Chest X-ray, AP view. Patient: 46 years old, sex F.
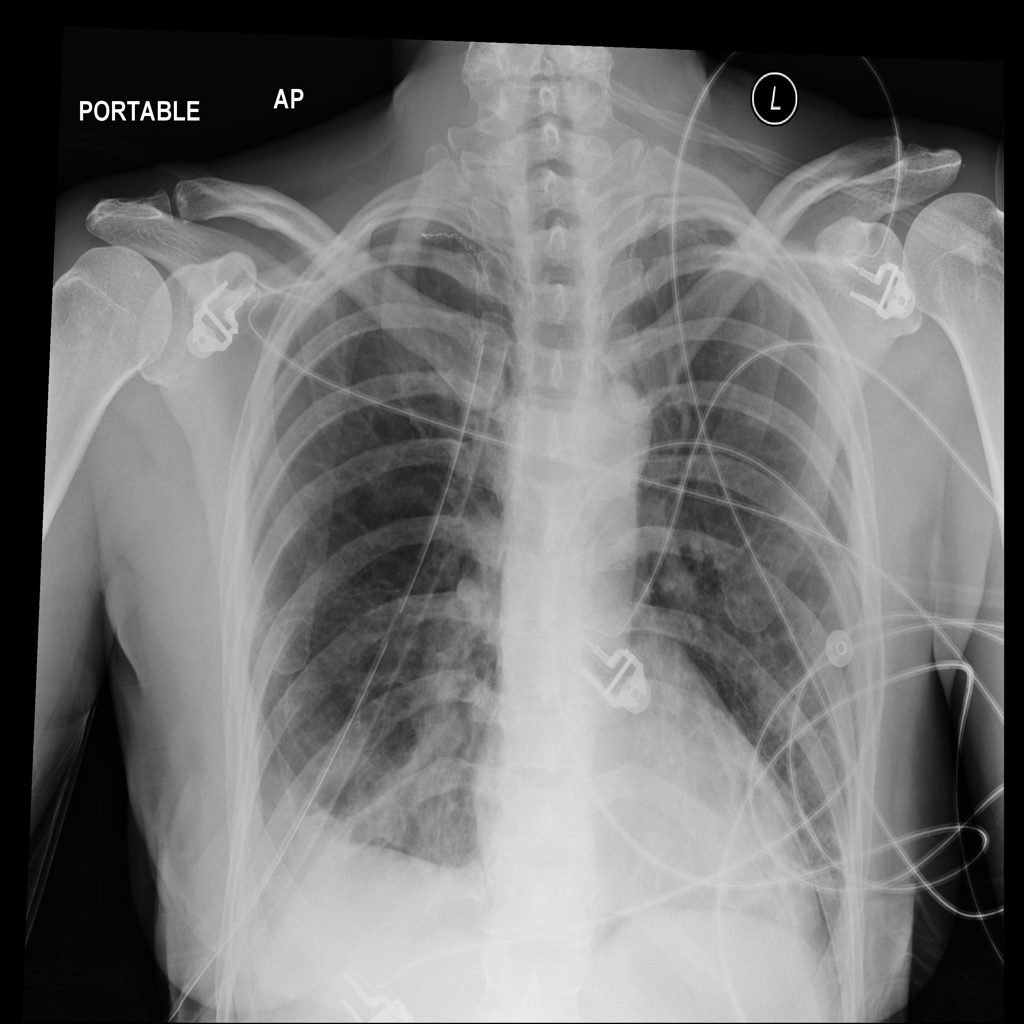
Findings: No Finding